Question: I see there is a "Bluetooth Sharing" section under iOS 7/8's Privacy settings:
I have a couple questions about this:
1. What framework is used to access this?
2. Is this iOS to iOS device only, or can it be iOS to Android, or iOS to some other peripheral?
3. Is there anything else required, other than that framework, such as GameCenter or HomeKit; to implement the framework from Question 1?
4. Would use of it require a Private API?
Thank you for your time!
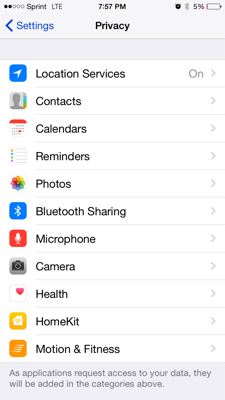
Answer: Apps that specify one of the two <URL> will appear in this list.
Details on acting as a Bluetooth Low Energy peripheral or central are contained in the <URL>
Bluetooth Low Energy can be used between any compatible device, including iOS and Android.